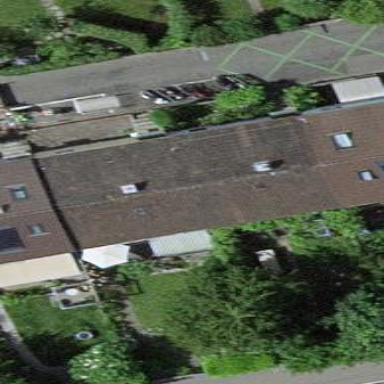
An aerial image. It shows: Terrace building.